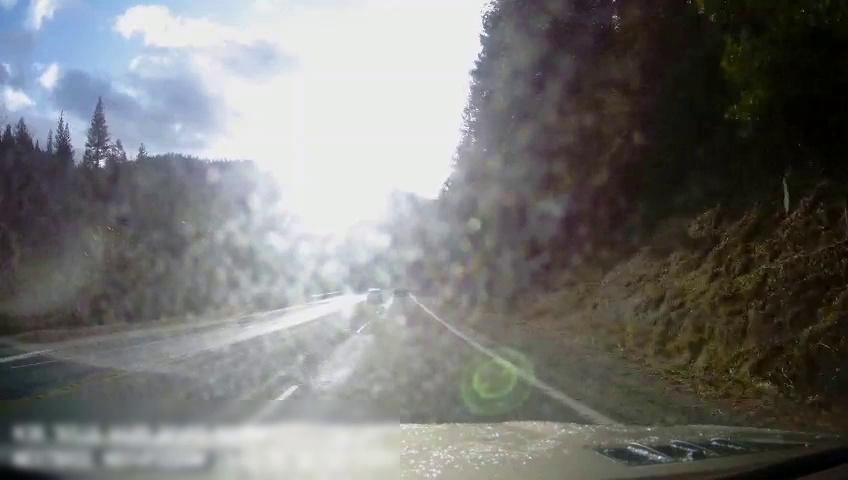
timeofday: Day
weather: Sunny
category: Drivable Space
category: Vehicles | SUV
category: Lanes | Current Lane
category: Lanes | Current Lane
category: Lanes | Opposite Lane